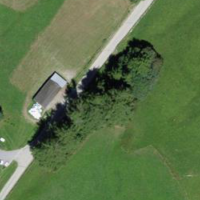
EUNIS habitat code: 26
Species observed at this site:
Arctium tomentosum